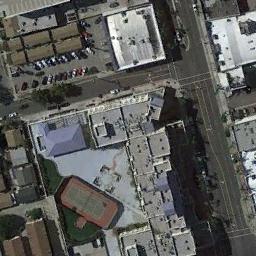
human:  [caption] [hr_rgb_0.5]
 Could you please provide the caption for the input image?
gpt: The tennis court is next to some buildings and parking lot .

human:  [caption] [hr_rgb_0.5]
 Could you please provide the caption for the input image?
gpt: Lawn, Road and parking lot next to the tennis court next to the building .

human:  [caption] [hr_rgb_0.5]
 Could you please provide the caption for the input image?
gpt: Many buildings of different shapes are beside the tennis courts .

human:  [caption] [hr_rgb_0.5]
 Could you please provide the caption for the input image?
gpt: There is a tennis court in the playground .

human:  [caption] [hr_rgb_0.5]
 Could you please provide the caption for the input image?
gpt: There are many buildings around the tennis court .